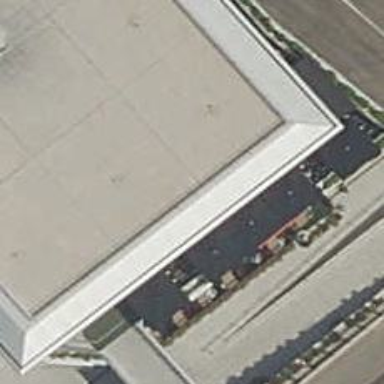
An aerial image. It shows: Restaurant.